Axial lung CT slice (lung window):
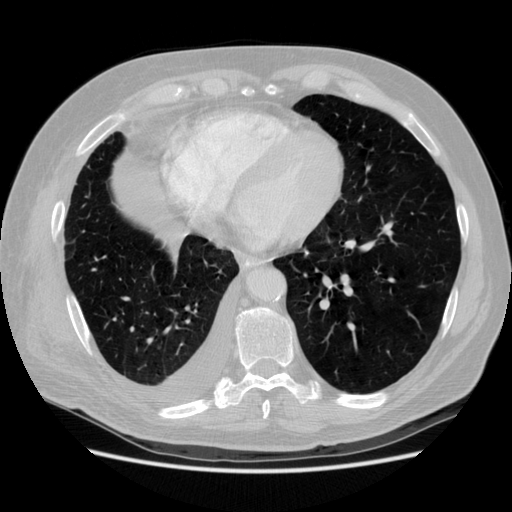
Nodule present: no